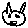
Label: cat